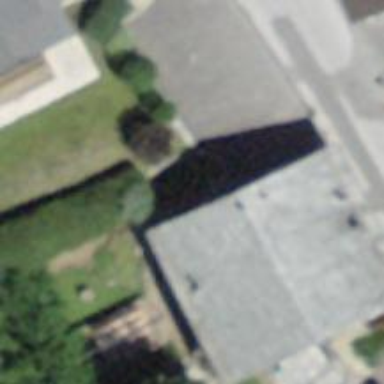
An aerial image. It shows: Detached building.